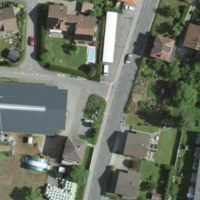
EUNIS habitat code: 54
Species observed at this site:
Epilobium parviflorum